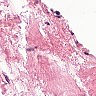
Metastatic tissue present: no